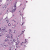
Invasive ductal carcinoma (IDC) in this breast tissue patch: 1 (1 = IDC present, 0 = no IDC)